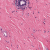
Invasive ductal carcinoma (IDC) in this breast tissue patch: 0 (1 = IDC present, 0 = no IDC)